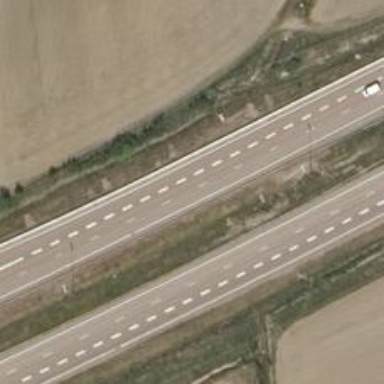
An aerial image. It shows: Motorway junction.